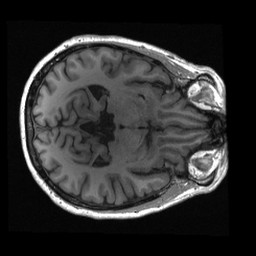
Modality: T1w
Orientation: axial
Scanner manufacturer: siemens
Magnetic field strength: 3 T
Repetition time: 2.3 s
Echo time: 0.00285 s